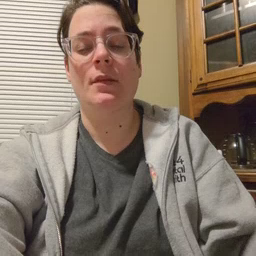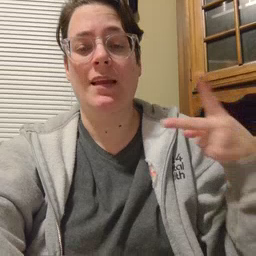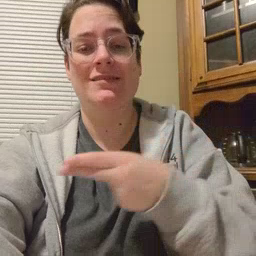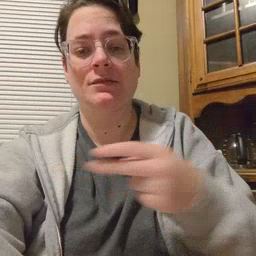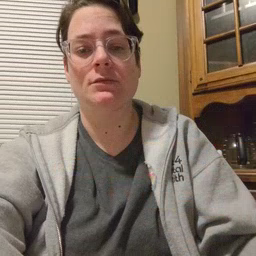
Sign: cut